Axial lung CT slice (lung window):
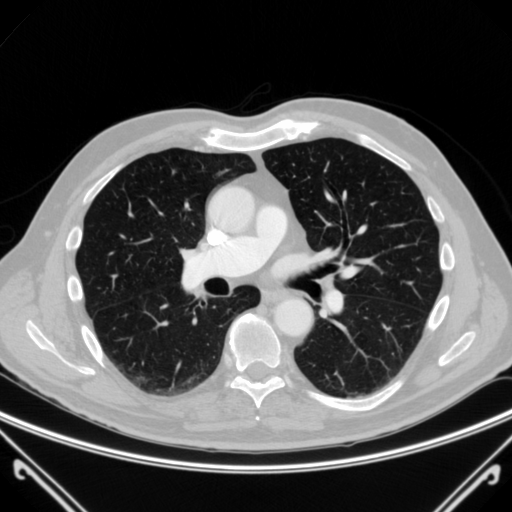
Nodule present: no